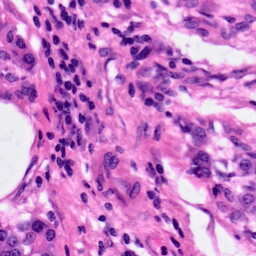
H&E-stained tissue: Pancreatic